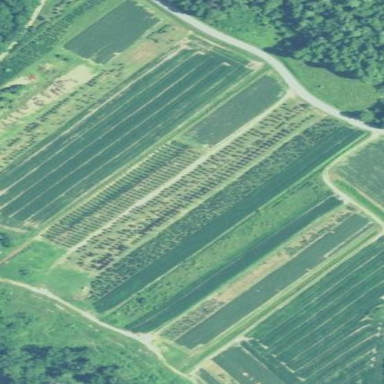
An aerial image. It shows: Plant nursery with trees.